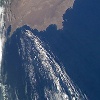
Label: water